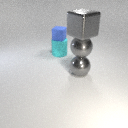
large gray metal sphere to the right of small blue rubber cube